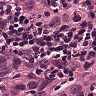
Metastatic tissue present: yes